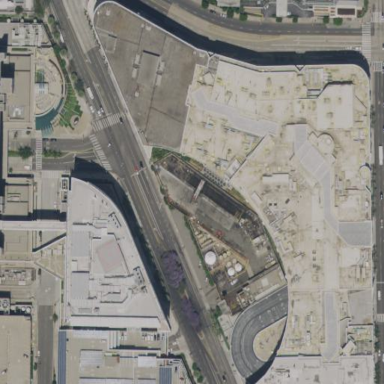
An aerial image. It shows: Mall building.